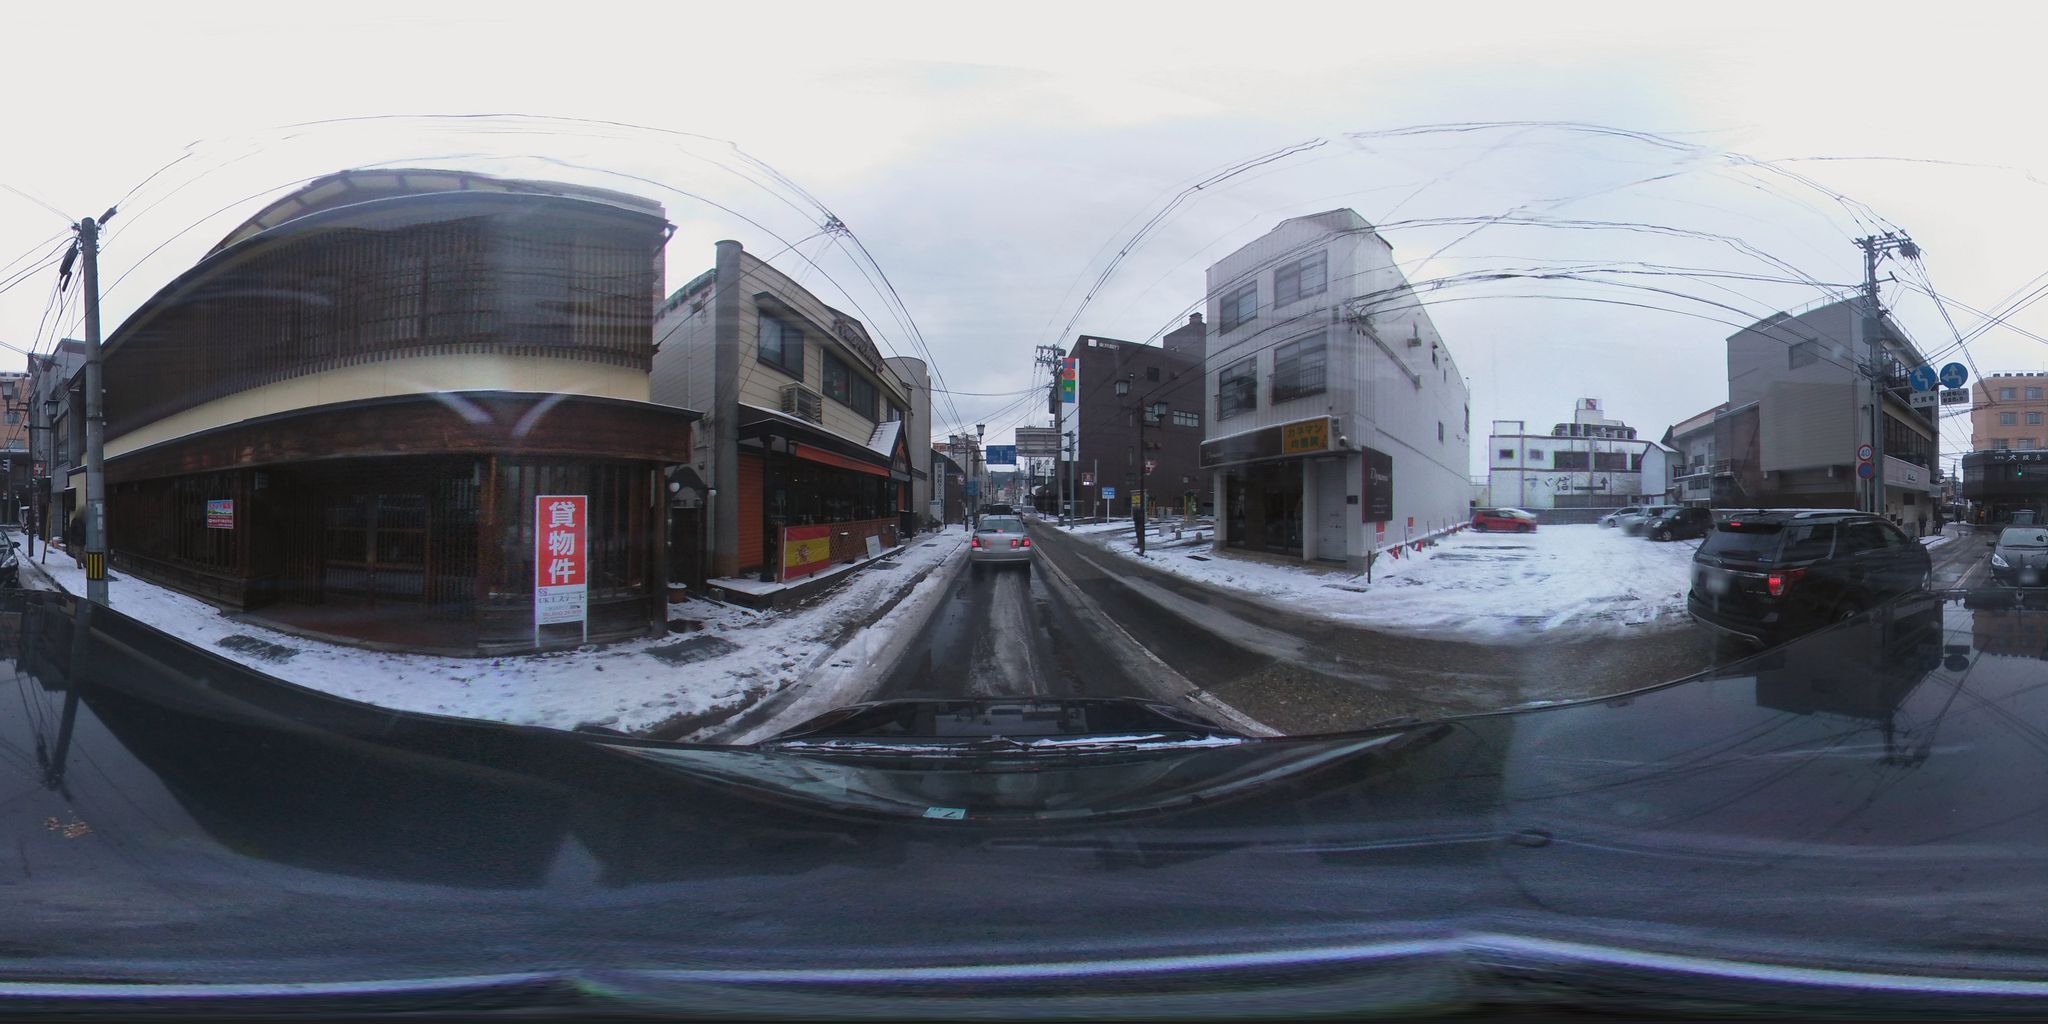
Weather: snowy
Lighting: day
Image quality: slightly poor
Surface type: driving surface
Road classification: footway
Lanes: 2.0
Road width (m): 1
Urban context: urban centre
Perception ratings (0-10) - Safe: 0.32, Lively: 4.82, Beautiful: 2.84, Boring: 2.04, Depressing: 5.54, Wealthy: 1.19